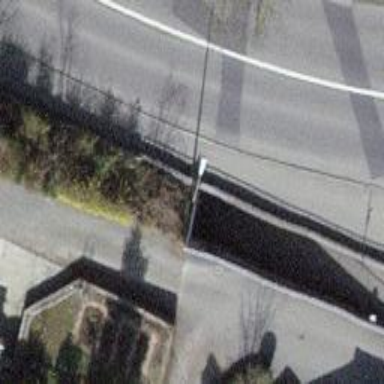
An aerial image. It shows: Tunnel footway.